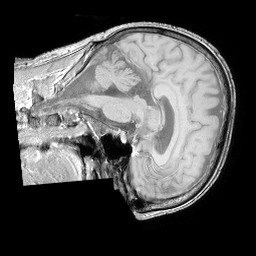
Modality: T1w
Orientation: sagittal
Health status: ill
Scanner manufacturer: philips
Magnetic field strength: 3 T
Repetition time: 0.3787 s
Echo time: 0.002908 s